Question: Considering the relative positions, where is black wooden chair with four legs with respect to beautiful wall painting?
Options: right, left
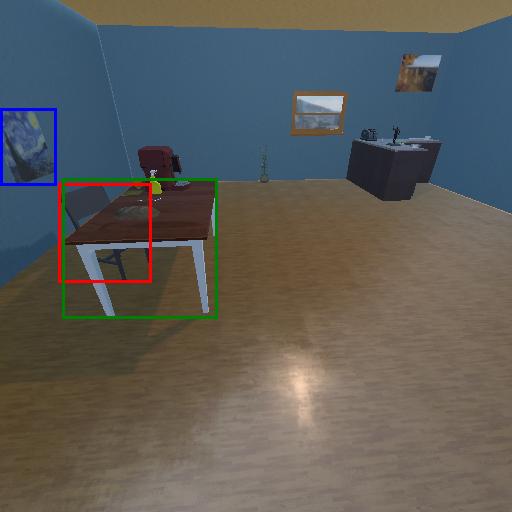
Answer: right